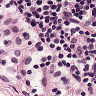
Metastatic tissue present: no